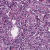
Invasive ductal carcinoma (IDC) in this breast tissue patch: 1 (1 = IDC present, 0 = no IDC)